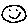
Label: smiley face